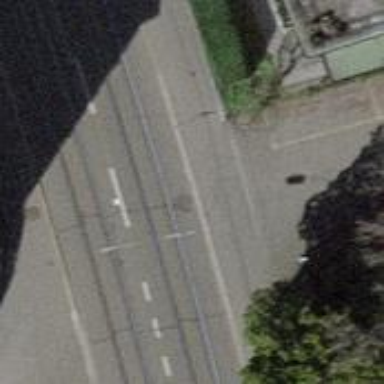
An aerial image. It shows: Unmarked crossing with traffic calming table.